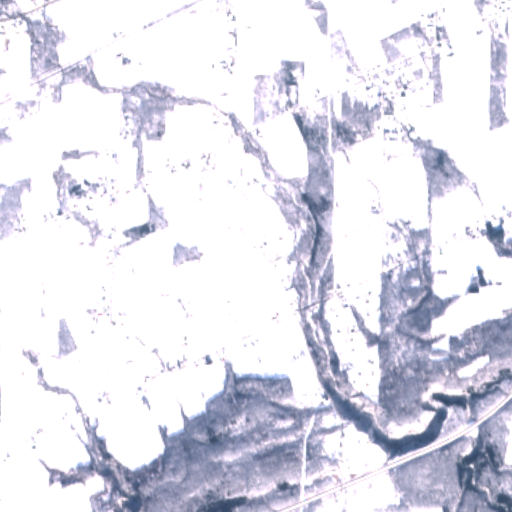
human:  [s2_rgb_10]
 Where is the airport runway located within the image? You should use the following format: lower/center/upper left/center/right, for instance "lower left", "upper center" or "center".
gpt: The airport runway is located in the upper left of the image.
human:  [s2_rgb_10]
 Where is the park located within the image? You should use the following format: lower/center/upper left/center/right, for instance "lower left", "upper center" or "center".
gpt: The park is located in the upper left of the image.
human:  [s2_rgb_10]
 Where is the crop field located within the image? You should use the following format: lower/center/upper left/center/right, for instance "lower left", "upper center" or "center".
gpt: There is no crop field in the image.